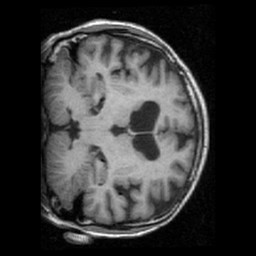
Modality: T1w
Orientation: coronal
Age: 60